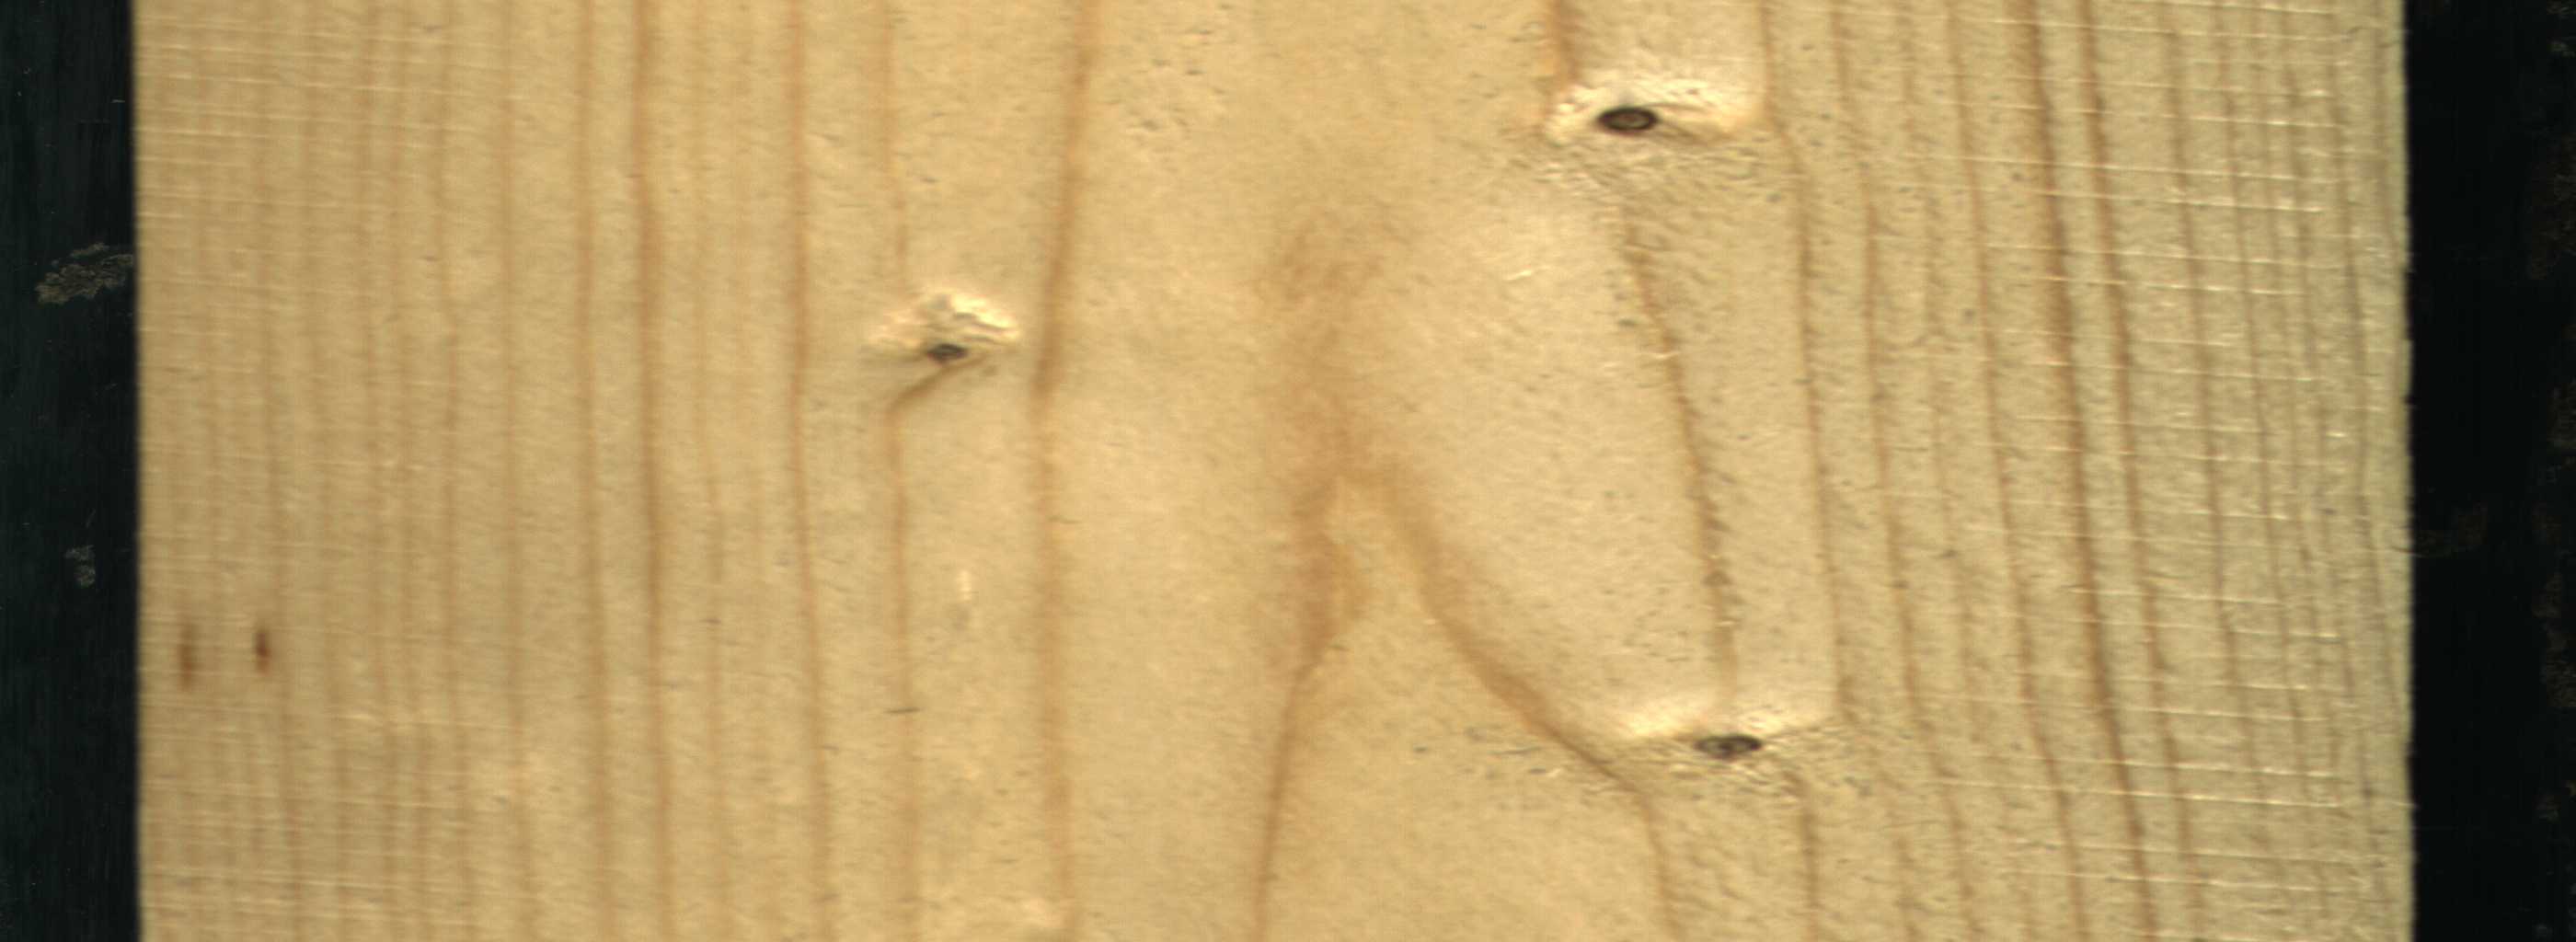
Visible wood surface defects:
Live_Knot
Live_Knot
Live_Knot